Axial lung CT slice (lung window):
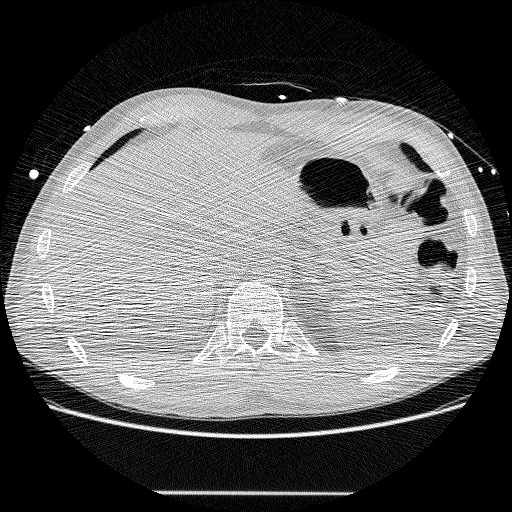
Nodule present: no